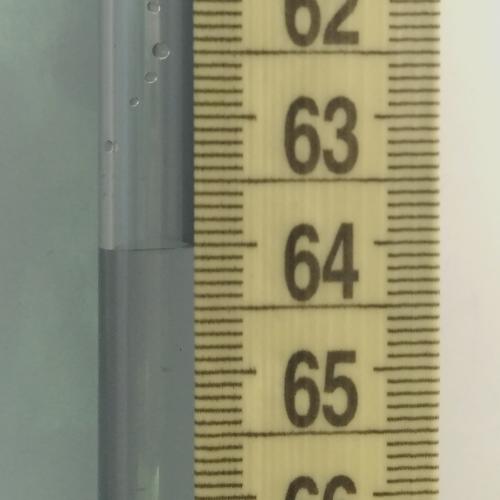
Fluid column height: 64.0 cm